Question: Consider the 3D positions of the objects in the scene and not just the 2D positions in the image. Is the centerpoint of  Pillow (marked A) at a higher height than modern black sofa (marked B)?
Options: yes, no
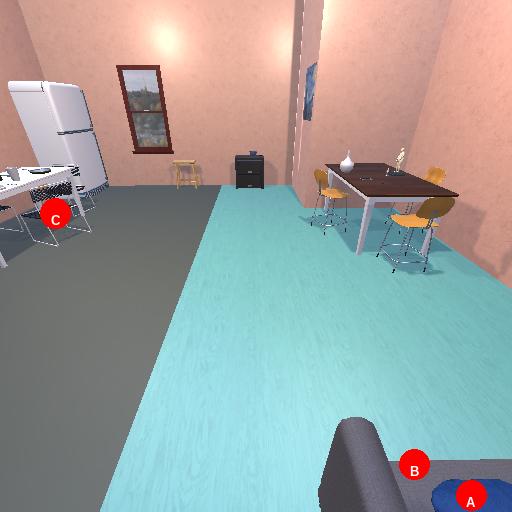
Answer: yes